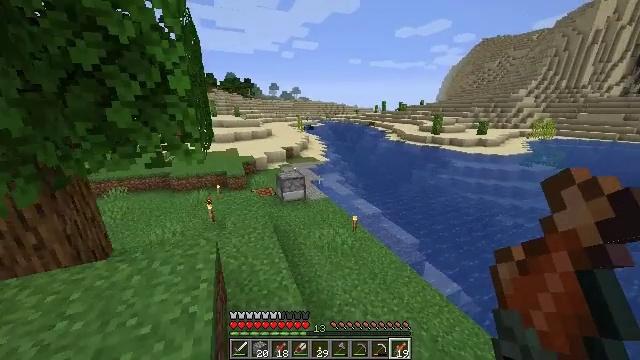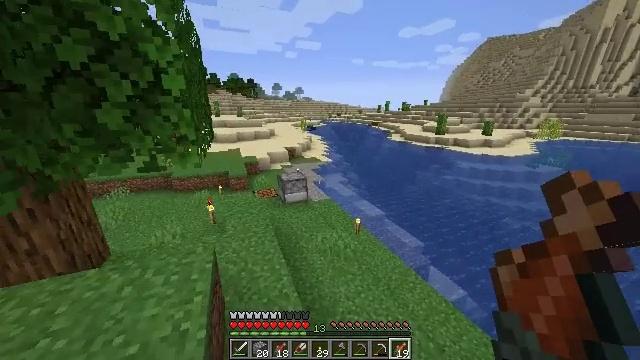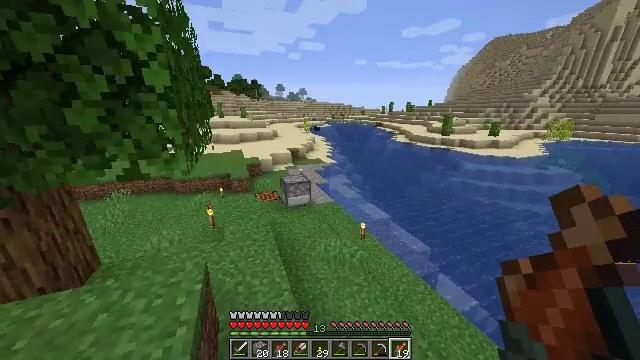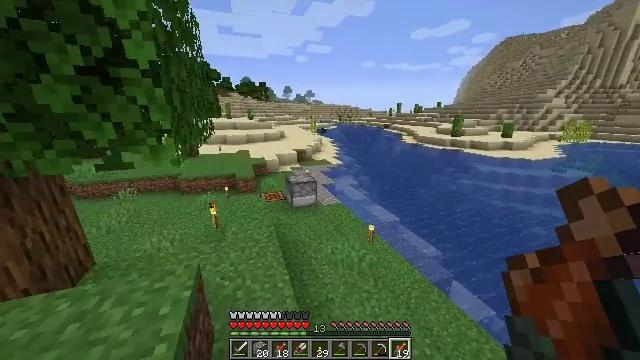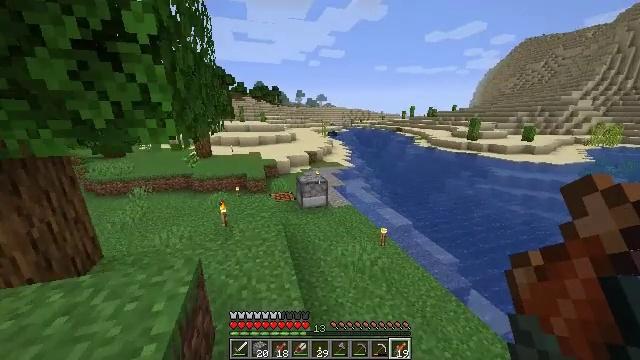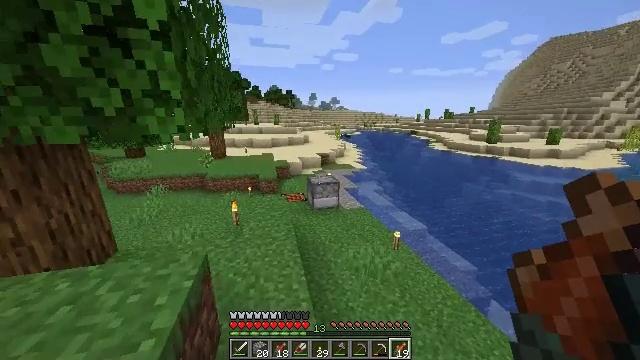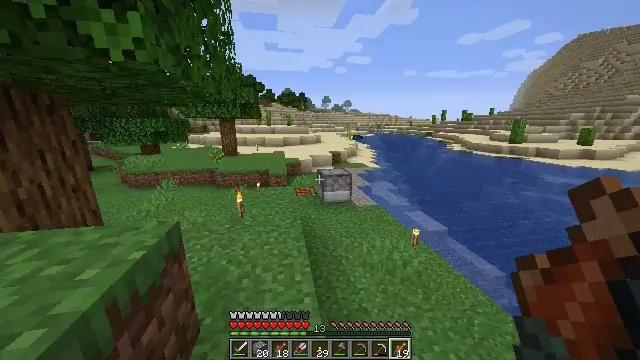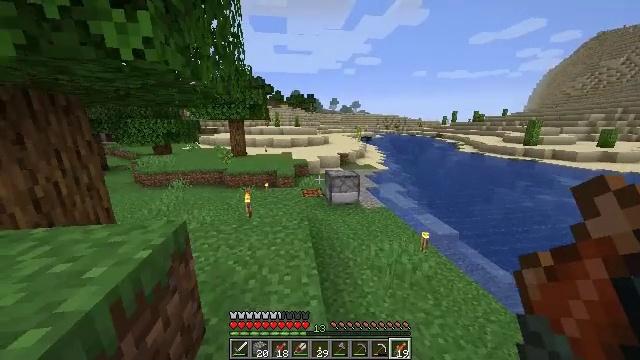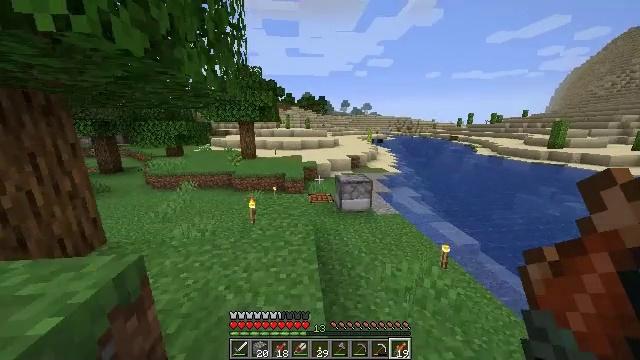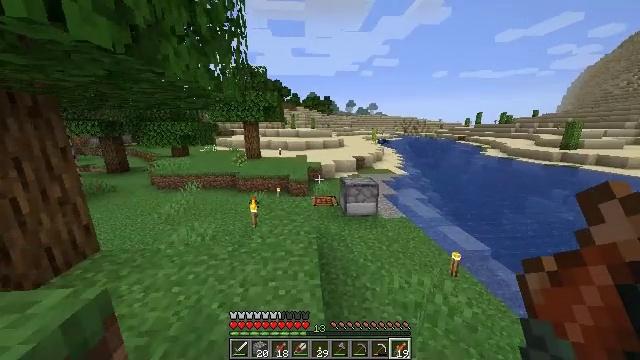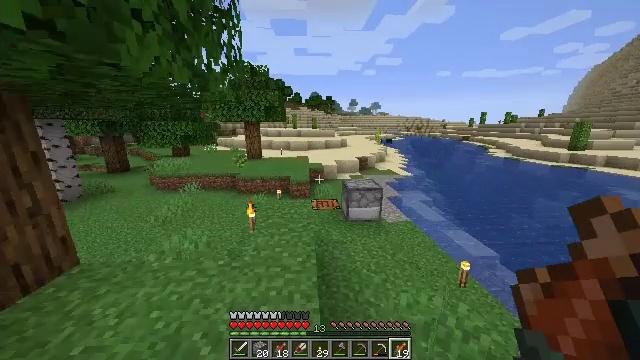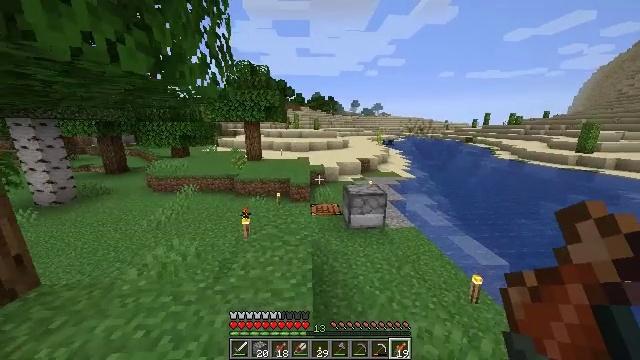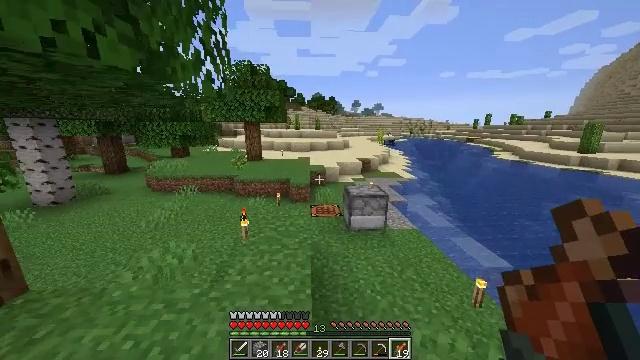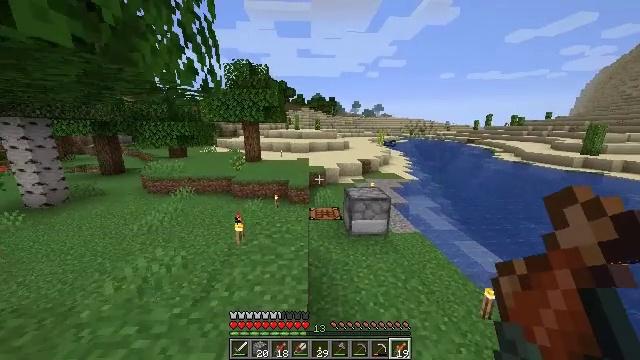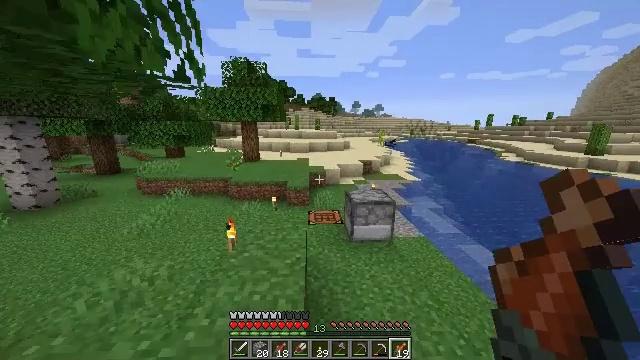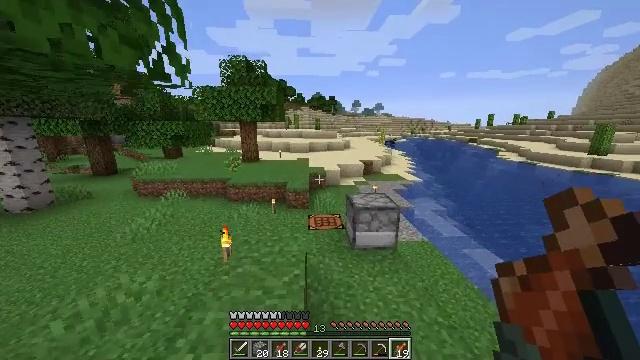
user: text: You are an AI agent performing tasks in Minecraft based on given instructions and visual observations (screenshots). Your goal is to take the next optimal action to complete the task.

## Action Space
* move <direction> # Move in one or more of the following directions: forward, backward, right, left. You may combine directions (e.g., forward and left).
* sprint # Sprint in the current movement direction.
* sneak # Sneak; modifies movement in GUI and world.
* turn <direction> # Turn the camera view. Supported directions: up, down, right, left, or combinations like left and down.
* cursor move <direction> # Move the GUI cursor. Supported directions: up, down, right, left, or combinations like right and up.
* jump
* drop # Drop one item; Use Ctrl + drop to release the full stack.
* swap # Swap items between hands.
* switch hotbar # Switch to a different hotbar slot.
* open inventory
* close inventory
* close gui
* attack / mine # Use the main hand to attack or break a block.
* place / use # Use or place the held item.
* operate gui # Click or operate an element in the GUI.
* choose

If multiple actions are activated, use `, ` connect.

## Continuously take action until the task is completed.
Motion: motion action
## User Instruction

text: Craft a light gray bed.
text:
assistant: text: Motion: move forward
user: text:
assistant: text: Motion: move forward
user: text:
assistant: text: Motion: move forward, turn left
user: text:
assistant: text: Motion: move forward, turn left
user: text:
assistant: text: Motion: move forward, turn left
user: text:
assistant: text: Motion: move forward, turn left
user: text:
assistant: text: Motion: move forward, turn left
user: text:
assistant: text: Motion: move forward, turn left
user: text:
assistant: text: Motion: move forward, turn left
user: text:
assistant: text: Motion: move forward
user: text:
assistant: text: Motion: move forward
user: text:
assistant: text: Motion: move forward
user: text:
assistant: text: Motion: move forward
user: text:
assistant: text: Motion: move forward
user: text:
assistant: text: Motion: move forward
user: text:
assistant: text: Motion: move forward
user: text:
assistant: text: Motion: move forward
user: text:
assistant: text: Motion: move forward, turn down
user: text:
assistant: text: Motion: move forward
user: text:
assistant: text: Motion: move forward
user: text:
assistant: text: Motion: move forward
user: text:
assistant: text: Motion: move forward, turn down
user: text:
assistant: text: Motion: move forward and move left, turn down
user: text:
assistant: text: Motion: move forward and move left, turn right and down
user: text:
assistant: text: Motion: move forward and move left, turn right and down
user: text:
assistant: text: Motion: move forward and move left, turn right and down
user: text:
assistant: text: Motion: move forward and move left, turn right and down
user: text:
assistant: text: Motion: move forward and move left, turn right and down
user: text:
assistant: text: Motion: move forward and move left, turn right and down
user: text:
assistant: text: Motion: move forward and move left, turn right and down